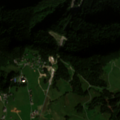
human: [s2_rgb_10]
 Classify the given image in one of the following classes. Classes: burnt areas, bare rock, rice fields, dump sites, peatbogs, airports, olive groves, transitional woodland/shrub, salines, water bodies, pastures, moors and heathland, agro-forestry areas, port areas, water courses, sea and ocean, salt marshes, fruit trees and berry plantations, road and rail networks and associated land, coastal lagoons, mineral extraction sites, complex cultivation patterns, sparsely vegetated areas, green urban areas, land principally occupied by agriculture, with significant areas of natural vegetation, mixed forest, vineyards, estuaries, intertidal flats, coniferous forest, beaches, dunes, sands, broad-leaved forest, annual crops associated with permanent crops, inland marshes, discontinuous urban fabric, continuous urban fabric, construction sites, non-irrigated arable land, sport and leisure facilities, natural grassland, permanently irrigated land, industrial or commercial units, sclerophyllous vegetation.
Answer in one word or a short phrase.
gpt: pastures, coniferous forest